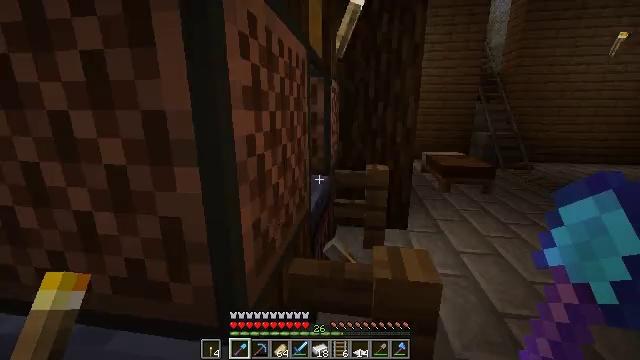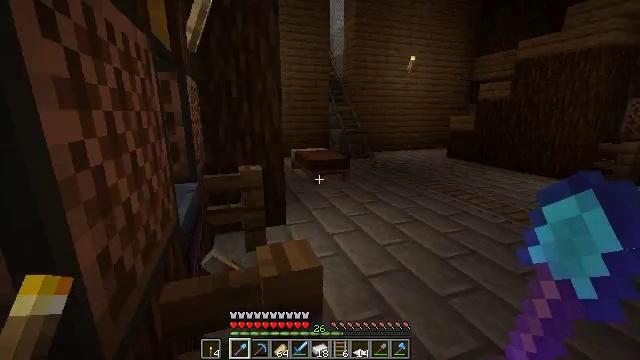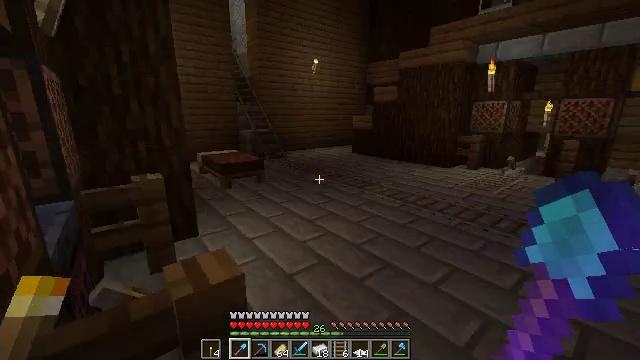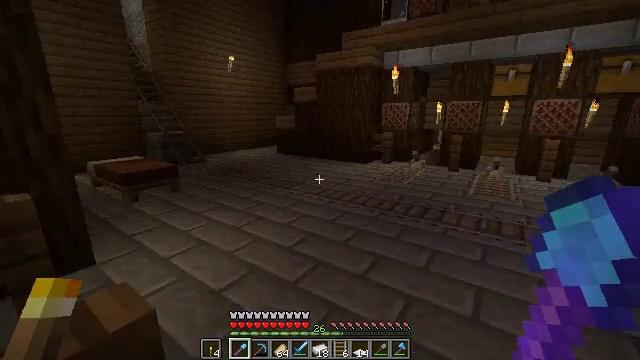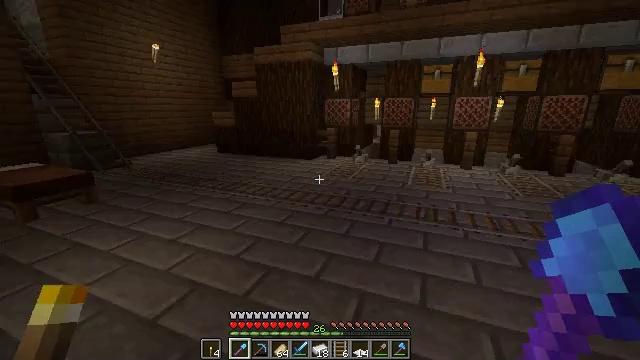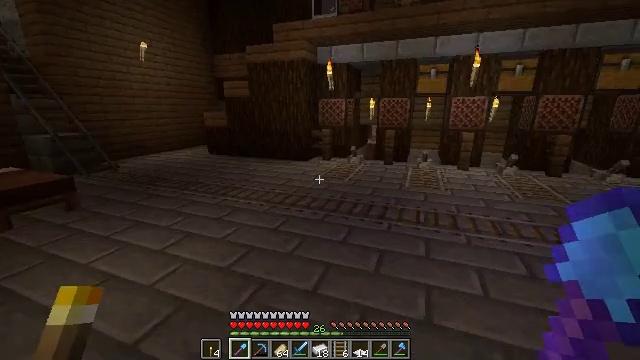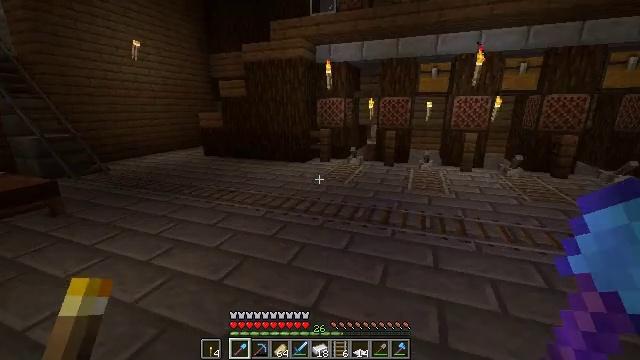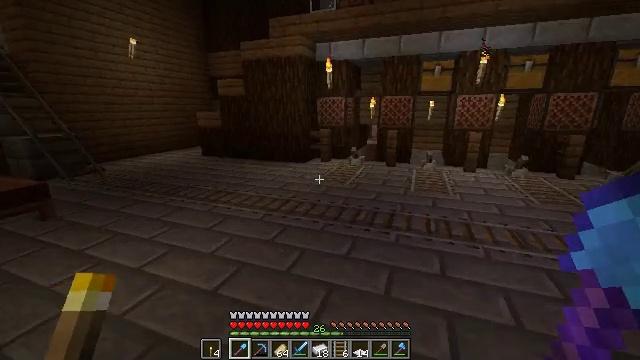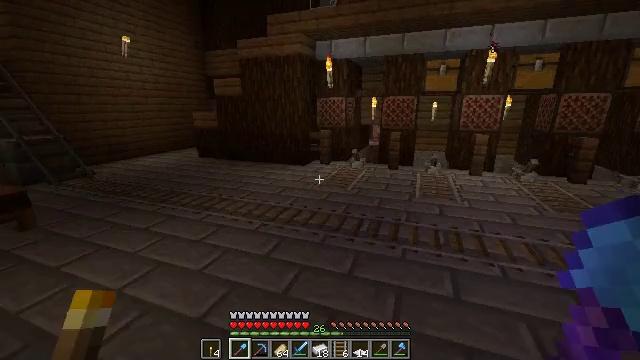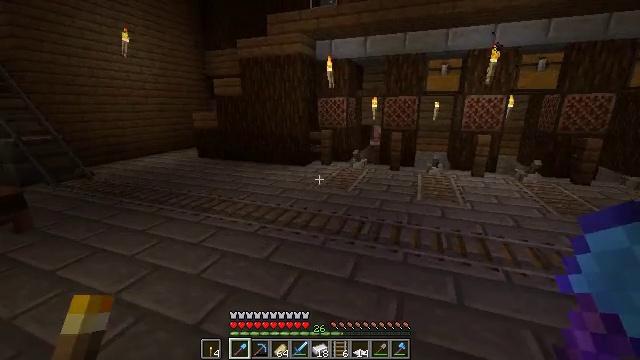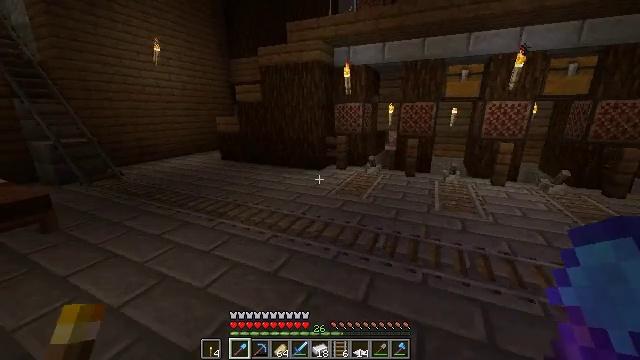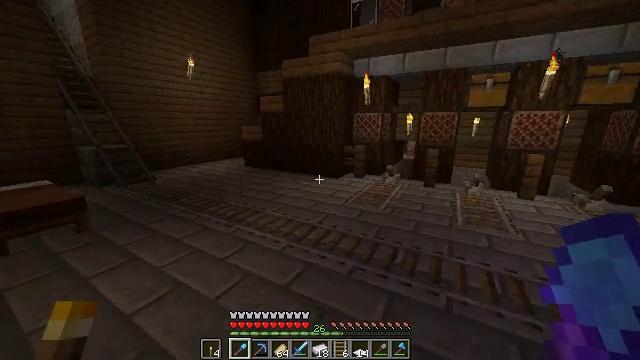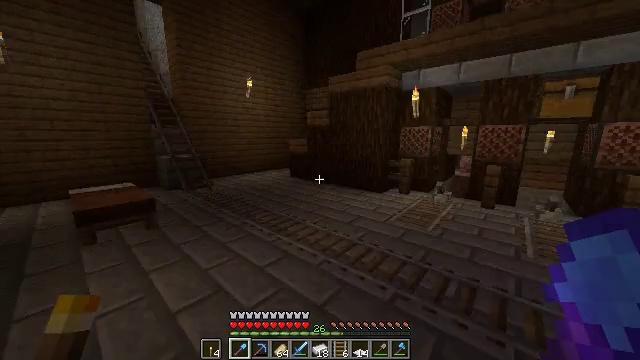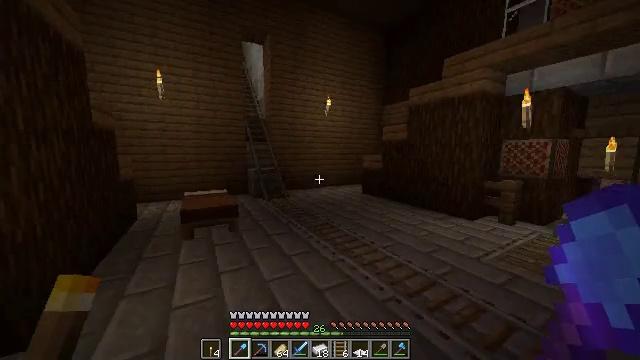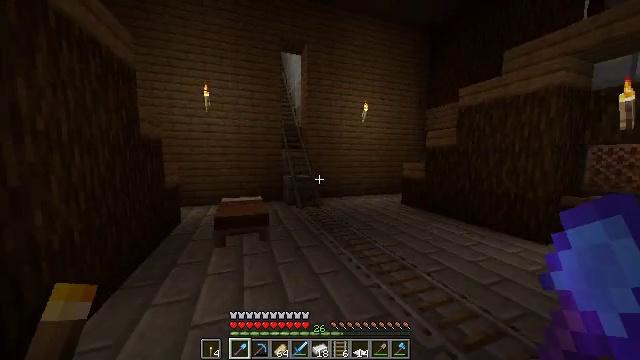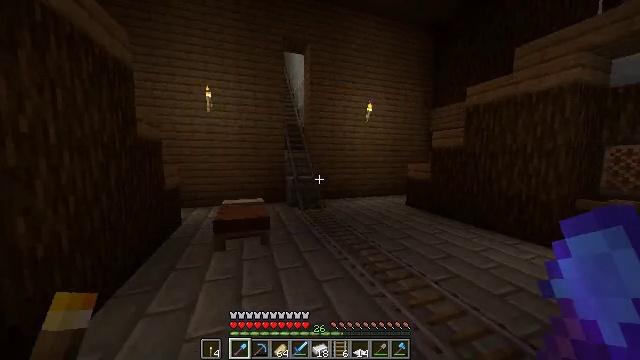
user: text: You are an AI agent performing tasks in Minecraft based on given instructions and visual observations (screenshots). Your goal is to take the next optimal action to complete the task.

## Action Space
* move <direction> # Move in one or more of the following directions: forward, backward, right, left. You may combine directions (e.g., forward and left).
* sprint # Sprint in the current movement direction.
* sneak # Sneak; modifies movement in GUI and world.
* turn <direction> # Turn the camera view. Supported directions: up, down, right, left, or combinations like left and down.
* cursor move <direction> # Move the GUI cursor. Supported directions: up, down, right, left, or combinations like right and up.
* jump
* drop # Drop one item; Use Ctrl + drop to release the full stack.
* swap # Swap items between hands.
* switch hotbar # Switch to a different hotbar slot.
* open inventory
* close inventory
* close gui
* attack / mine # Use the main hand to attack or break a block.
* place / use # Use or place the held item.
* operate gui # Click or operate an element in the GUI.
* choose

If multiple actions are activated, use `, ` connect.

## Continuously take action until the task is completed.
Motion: motion action
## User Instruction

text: Break the brown bed to remove it.
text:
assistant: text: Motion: turn right
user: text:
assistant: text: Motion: turn right
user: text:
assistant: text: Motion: move forward, turn right
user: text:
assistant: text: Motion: move forward, turn right
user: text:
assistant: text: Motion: move forward, turn right
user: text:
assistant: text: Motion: move forward
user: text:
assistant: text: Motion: move forward
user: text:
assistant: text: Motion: move forward
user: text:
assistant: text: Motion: move forward, sprint
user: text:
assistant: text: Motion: move forward, sprint, turn left
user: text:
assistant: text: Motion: move forward, sprint, turn left and up
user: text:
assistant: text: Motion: move forward, sprint, turn left and up
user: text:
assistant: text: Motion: move forward, turn left and up
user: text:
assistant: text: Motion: move forward, sprint, turn left and up
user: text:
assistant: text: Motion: move forward, sprint
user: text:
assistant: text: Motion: move forward, sprint
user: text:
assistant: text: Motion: move forward, sprint, turn up
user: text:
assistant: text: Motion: move forward, turn up
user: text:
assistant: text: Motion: move forward, turn left and up
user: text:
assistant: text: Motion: move forward, turn up
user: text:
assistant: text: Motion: move forward, turn up
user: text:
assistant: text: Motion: move forward
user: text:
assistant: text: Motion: move forward
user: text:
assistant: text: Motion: move forward
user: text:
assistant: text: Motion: move forward
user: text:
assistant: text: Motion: move forward
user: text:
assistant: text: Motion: move forward
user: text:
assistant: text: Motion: move forward
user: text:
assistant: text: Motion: move forward, turn left and up
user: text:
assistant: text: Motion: move forward, turn left and up